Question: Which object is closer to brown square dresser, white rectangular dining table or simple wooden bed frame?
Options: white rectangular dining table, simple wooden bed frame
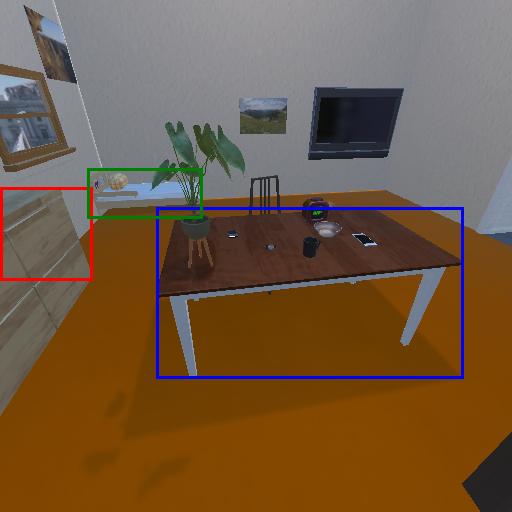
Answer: white rectangular dining table